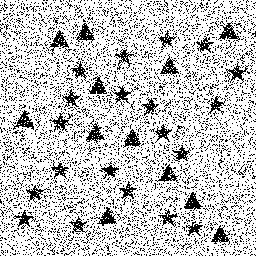
Squares: 0
Triangles: 12
Stars: 20
Total shapes: 32